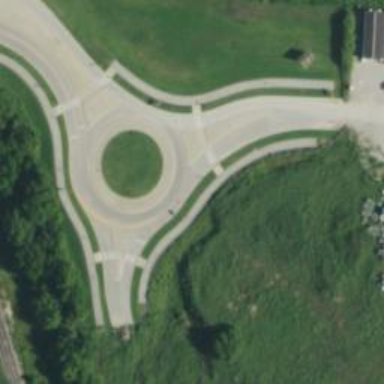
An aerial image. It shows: Tertiary road that leads to roundabout.